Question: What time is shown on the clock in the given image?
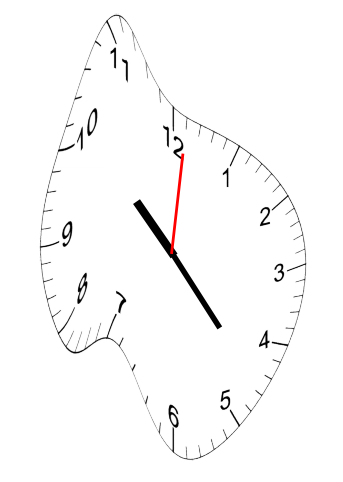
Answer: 10:23:01